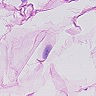
Metastatic tissue present: no